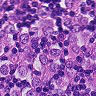
Metastatic tissue present: yes